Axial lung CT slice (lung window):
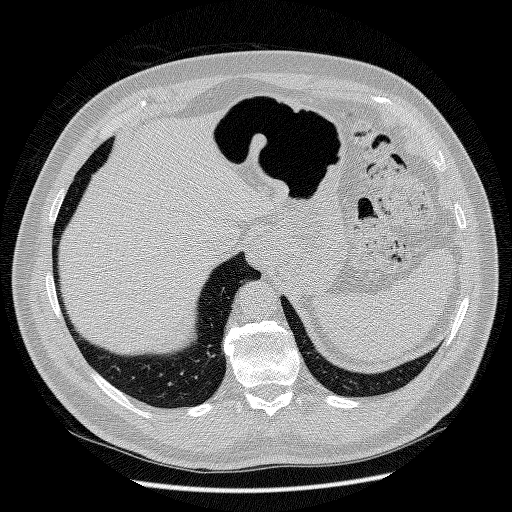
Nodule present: no